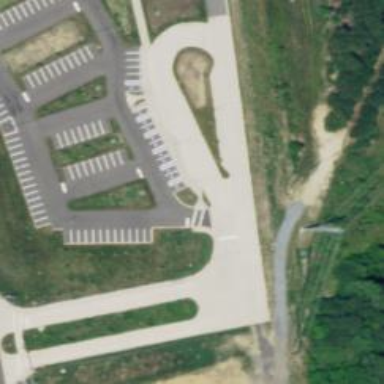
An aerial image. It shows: Parking space is available.